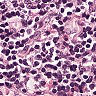
Metastatic tissue present: no